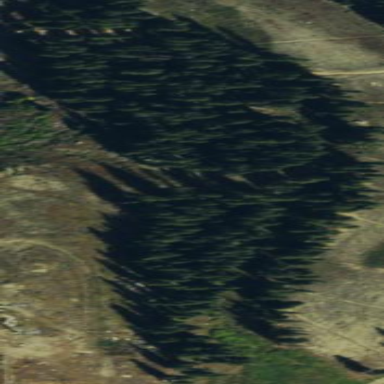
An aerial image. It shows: Area of evergreen woodland.